Interaction volume radius: 10 \u00c5
Interaction volume height: 10 \u00c5
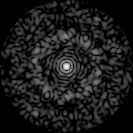
Disorder parameter: 0.8507